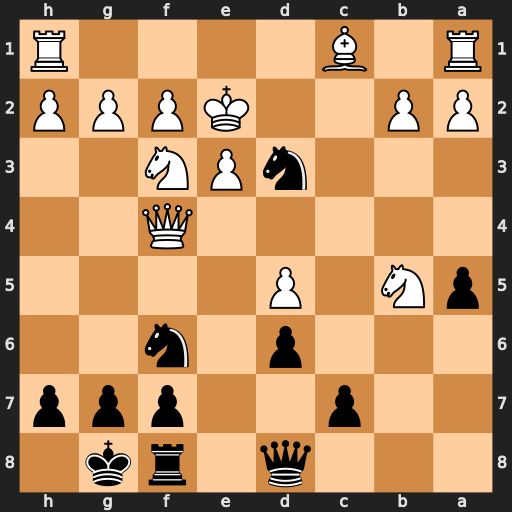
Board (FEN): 3q1rk1/2p2ppp/3p1n2/pN1P4/5Q2/3nPN2/PP2KPPP/R1B4R
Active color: b
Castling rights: -
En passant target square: -
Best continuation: Nxf4+ exf4 Qe8+ Kf1 Qxb5+